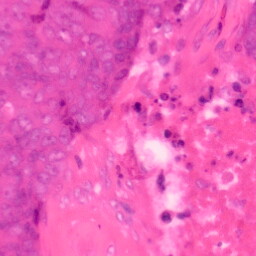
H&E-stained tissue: Colon